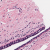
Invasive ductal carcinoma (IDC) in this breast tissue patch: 0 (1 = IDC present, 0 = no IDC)